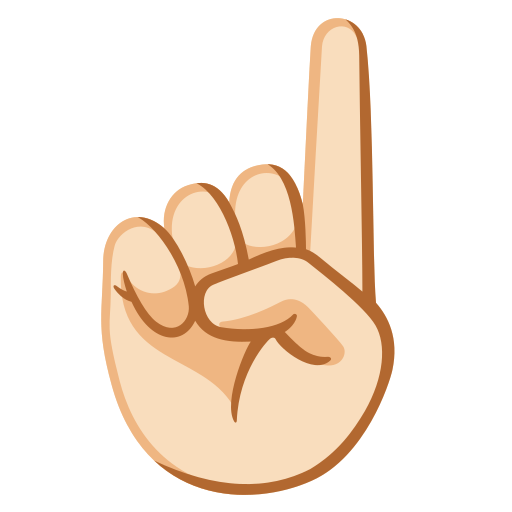
Emoji: ☝🏻